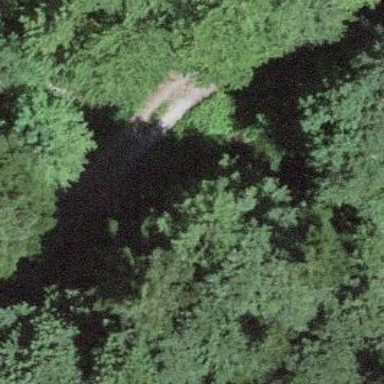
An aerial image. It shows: Culvert tunnel.